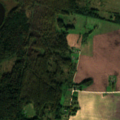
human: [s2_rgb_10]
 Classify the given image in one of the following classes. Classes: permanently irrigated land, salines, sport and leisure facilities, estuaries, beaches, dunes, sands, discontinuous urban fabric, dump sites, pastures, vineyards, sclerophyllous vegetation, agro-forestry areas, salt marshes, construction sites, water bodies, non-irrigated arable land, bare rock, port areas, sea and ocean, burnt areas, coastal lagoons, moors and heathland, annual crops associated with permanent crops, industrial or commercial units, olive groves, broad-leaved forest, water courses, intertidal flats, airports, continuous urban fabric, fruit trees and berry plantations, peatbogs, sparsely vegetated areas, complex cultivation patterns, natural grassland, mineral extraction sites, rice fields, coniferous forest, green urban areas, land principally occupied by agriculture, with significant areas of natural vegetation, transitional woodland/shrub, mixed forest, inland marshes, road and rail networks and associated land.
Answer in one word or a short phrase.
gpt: non-irrigated arable land, complex cultivation patterns, land principally occupied by agriculture, with significant areas of natural vegetation, broad-leaved forest, inland marshes, water bodies